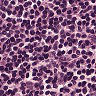
Metastatic tissue present: no